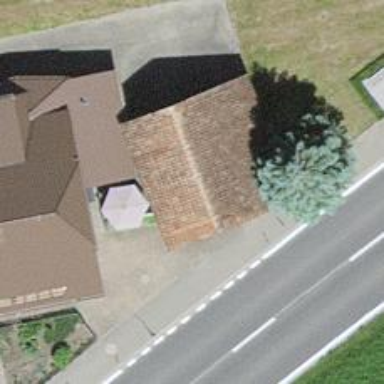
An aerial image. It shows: Barn.